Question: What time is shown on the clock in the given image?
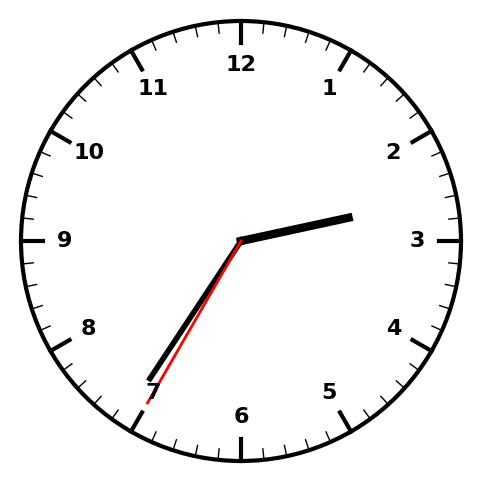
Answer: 02:35:35